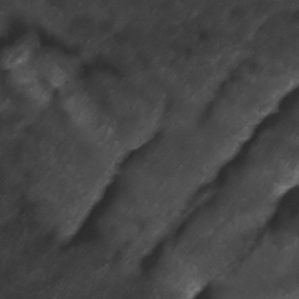
Label: non_frost